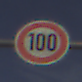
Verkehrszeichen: Geschwindigkeit100
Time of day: MorningAfternoon
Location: Outdoor (Suburban)
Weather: PartlyCloudy
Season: NotSpecified
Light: Natural